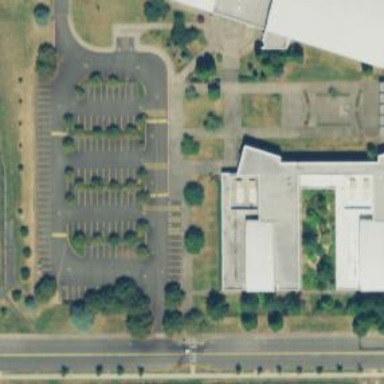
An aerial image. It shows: Parking space is available.